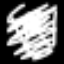
Label: octagon